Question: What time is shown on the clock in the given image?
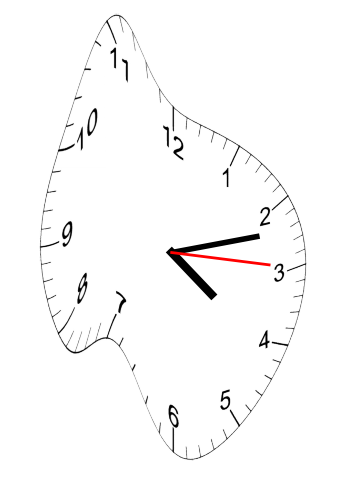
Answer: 04:12:15